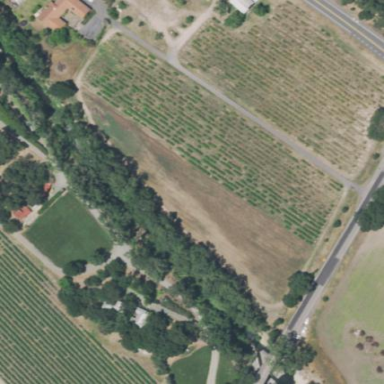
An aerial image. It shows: Vineyard where grapes are grown.